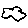
Label: cloud